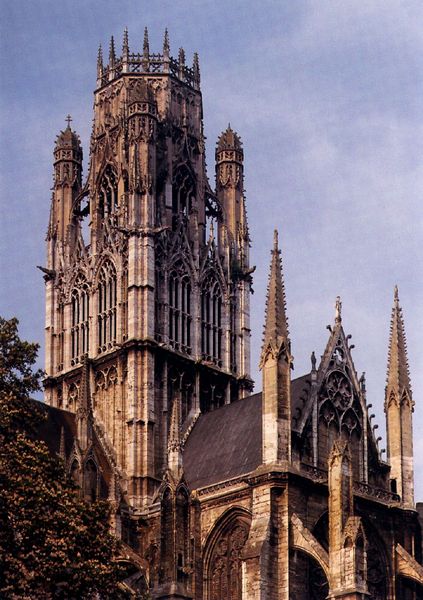
Titel: Rouen, Saint-Ouen, Vierungsturm
Standort: Rouen (EU - F)
Schlagwörter: baum, himmel, fenster, dach, gebäude, architektur, barock, kirche, gotik, turm, farbig, schiff, türen, giebel, verzierung, zinnen, foto, eckig, anschnitt, glockenturm, kreuz, türmchen, türme, dom, münster, kathedrale, photo, gotisch, rosette, spitzbogen, mittelalter, gothik, rennaissance, streben, durchbrochen, masswerk, notre dame, romanisch, renessaince, kirchenfenster, kreuzblume, spätgotik, spätgotisch, speyer, nonnenkopf